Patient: sex F, age 59
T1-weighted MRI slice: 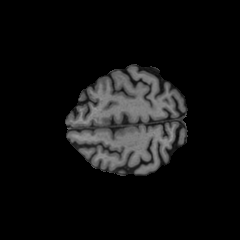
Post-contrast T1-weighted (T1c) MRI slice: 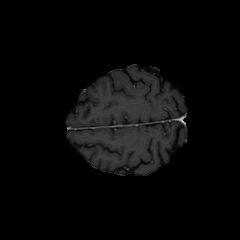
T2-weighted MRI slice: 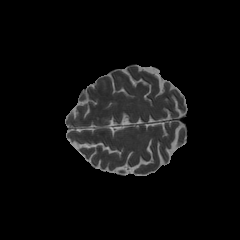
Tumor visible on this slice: no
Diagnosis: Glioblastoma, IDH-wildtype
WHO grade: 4